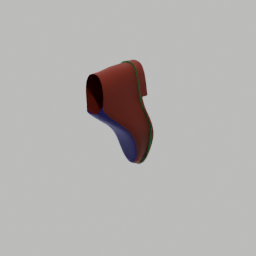
Label: people